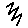
Label: zigzag